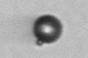
Label: bead